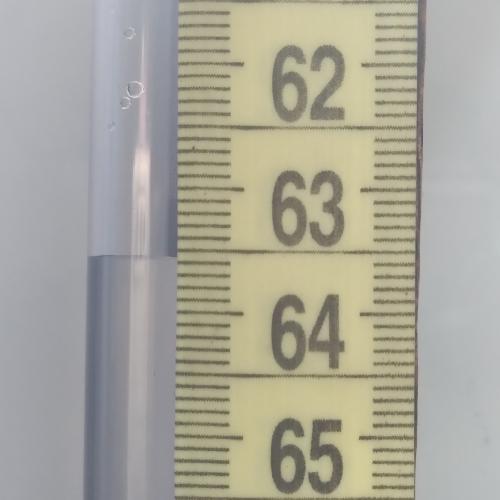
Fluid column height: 63.6 cm